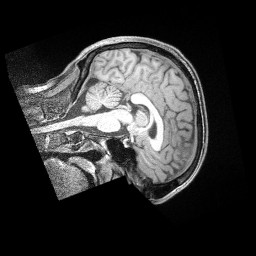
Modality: T1w
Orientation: sagittal
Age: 36
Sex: male
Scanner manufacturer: siemens
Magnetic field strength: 3 T
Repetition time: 2 s
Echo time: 0.00211 s